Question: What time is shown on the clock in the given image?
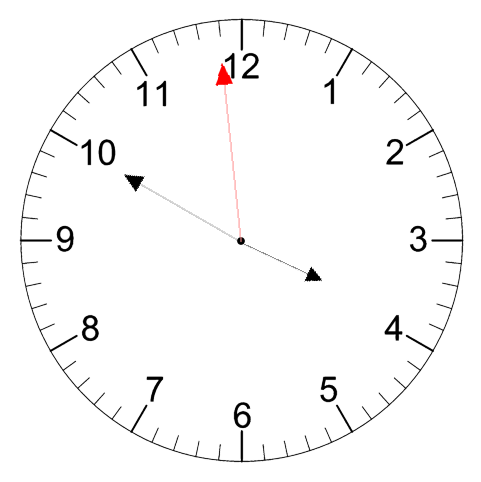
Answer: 03:49:59